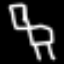
Label: chair